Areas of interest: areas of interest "Basketball Arena"
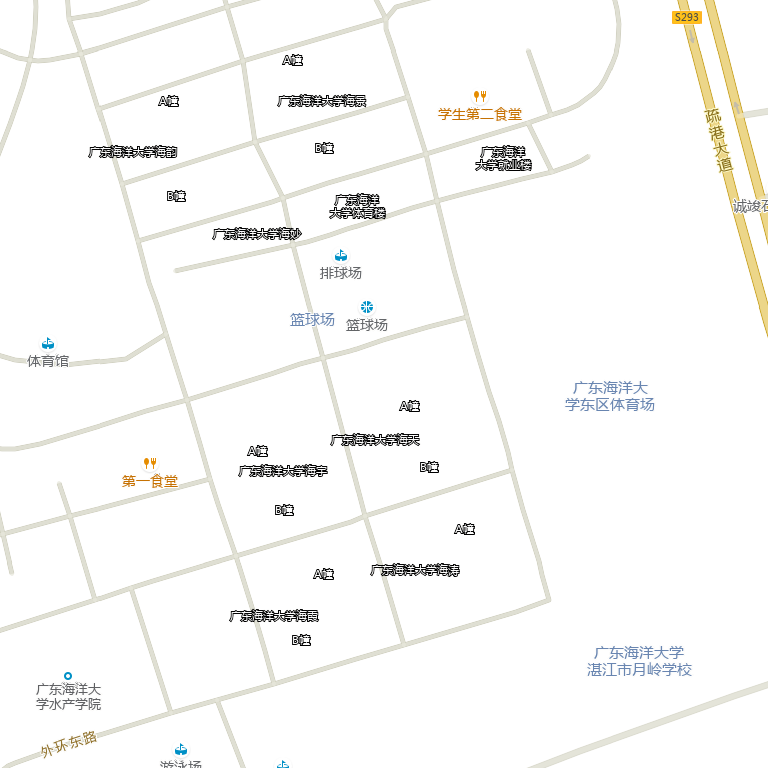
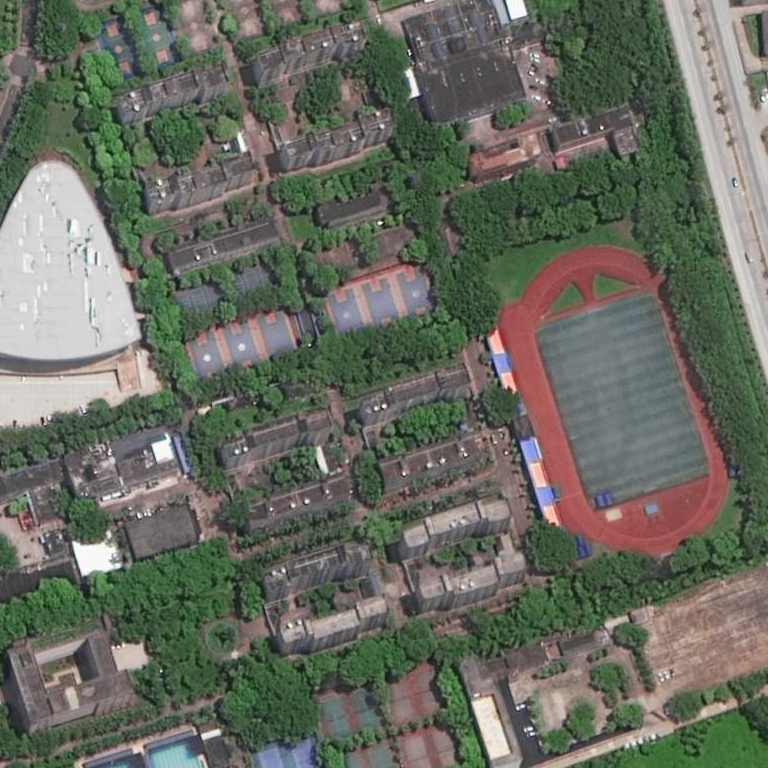